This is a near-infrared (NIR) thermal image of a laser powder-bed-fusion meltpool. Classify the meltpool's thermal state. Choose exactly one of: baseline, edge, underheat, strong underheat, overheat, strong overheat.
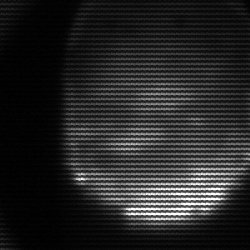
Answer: edge